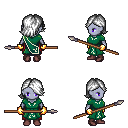
a pixel art fantasy rpg character, female body template, dark elf, purple skin, sash dress, red pants, white swoop hairstyle, gold gloves, maroon shoes, spear, four views (front, back, left, right), 2x2 character sprite sheet, small pixel art, hard edges, no anti-aliasing